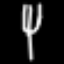
Label: fork